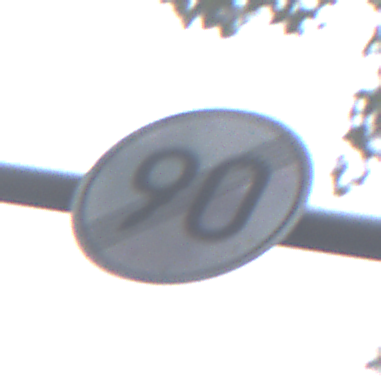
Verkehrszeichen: EndeGeschwindigkeit90
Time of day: MorningAfternoon
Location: Outdoor (Urban)
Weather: Overcast
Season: NotSpecified
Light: Natural